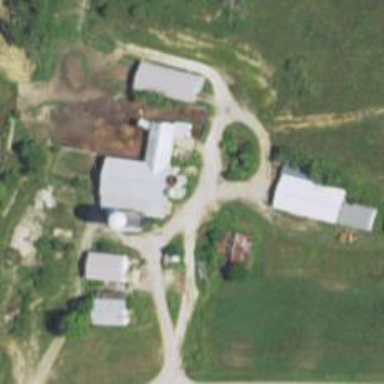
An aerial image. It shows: Silo.